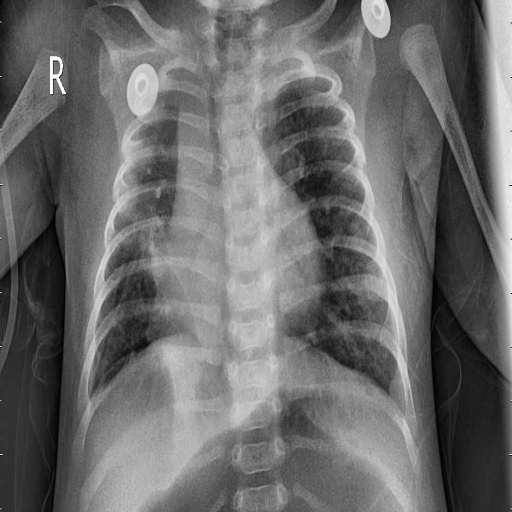
Finding: PNEUMONIA